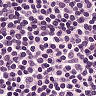
Metastatic tissue present: no